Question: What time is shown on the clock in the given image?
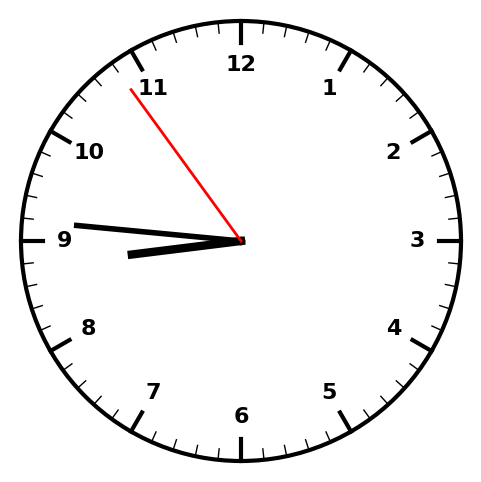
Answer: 08:45:54